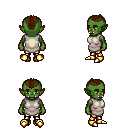
a pixel art fantasy rpg character, female body template, orc, green skin, white tunic, gold greaves, brown short mohawk hairstyle, gold boots, four views (front, back, left, right), 2x2 character sprite sheet, small pixel art, hard edges, no anti-aliasing